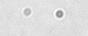
Label: camera_spot